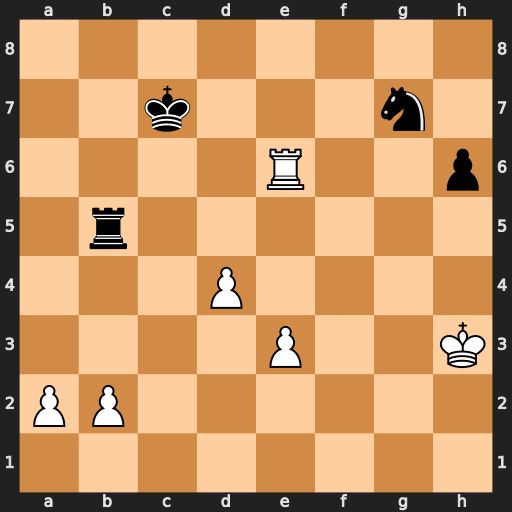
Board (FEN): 8/2k3n1/4R2p/1r6/3P4/4P2K/PP6/8
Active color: w
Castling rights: -
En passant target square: -
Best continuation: Re7+ Kd6 Rxg7